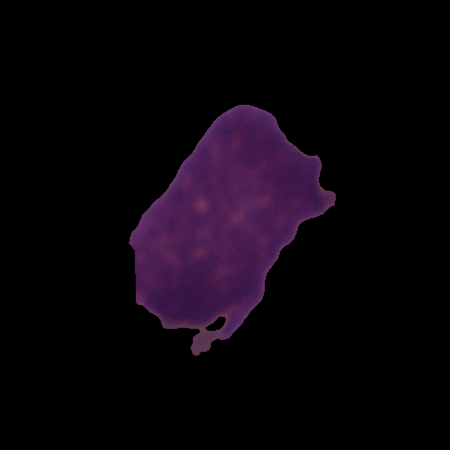
Label: healthy